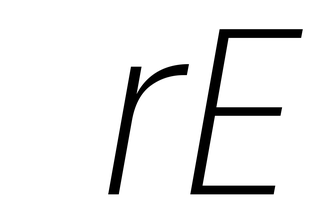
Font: Poppins-ExtraLightItalic